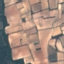
Land use / land cover class: PermanentCrop